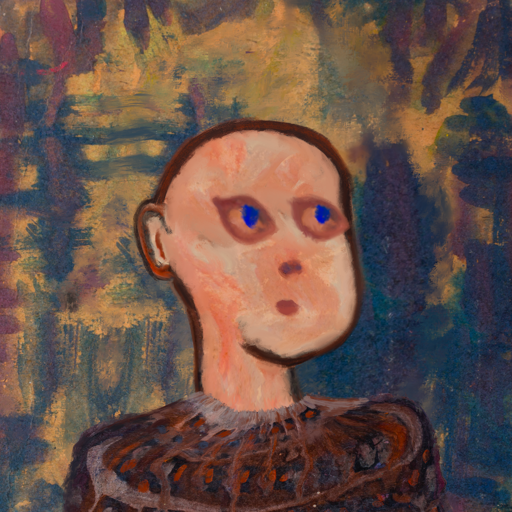
Background: InTheSun, Head And Neck Side: Roy_Bahadur, Face Side: Mother_And_Son_Mother, Bust: Hypocrite, Hair Side: Blank, Head Accessory: Blank, Second Necklace: Blank, Necklace: Blank, Baby: Blank